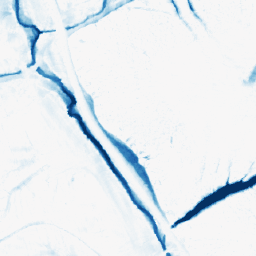
Category: morphological
Decomposition family: morphological_ellipse
Decomposition parameters: operation: closing
width: 20
height: 20
Upsampling method: nearest
Upsampling parameters: scale: 2
Upsampling scale: 2